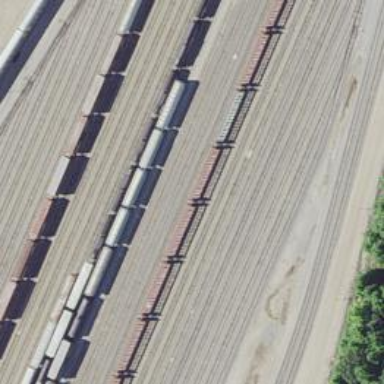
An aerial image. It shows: Railway siding for service.